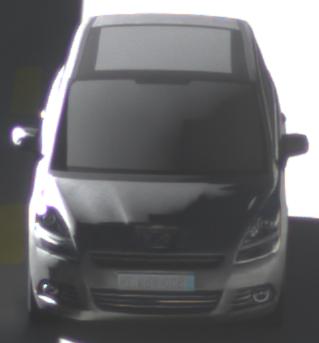
Make: Peugeot
Model: 5008 120 VTi
Detailed model: 5008 (I) Van
Model produced from: 2009/10
Model produced until: 2011/07
Doors: 5
Color: gray
Road condition: dry road
Daytime: morning or afternoon
Contrast: high contrast